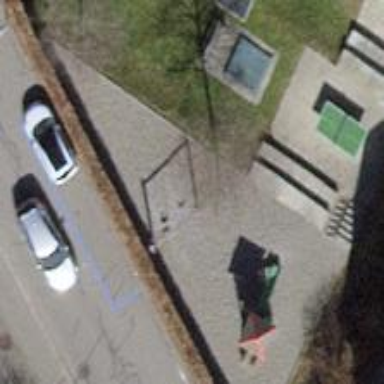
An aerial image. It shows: Playground with swings.